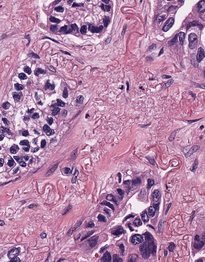
Tumor epithelial tissue: yes
Tumor-associated stroma tissue: yes
Normal tissue: no